九年级 · 度量几何学
如图, 若 $\triangle A D E \sim \triangle A C B$, 且 $\frac{A D}{A C}=\frac{2}{3}, D E=10$, 则 $B C=$ $\qquad$

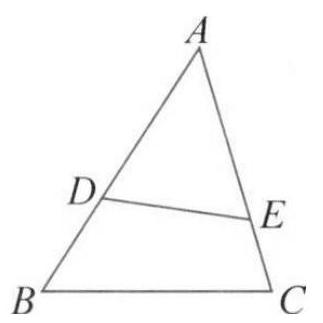
答案: 15


解析: 【分析】

本题考查相似三角形的性质, 解题的关键是熟练掌握基本知识, 属于中考基础题.

根据相似三角形的性质, 列出比例式即可解决问题.

【解答】

解: $\because \triangle A D E \backsim \triangle A C B$,

$\therefore \frac{D E}{B C}=\frac{A D}{A C}=\frac{2}{3}, \quad D E=10$,

$\therefore \frac{10}{B C}=\frac{2}{3}$,

$\therefore B C=15$,

故答案为 15 .